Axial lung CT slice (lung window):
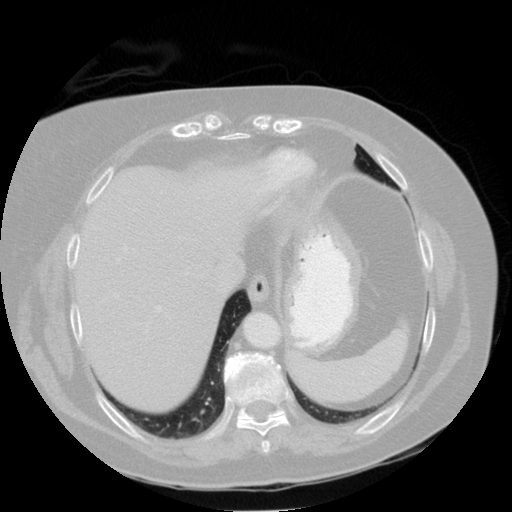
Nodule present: no